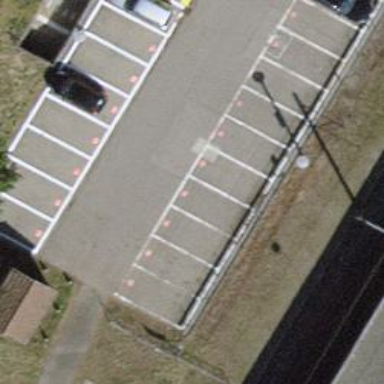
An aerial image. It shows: Bicycle parking facility.